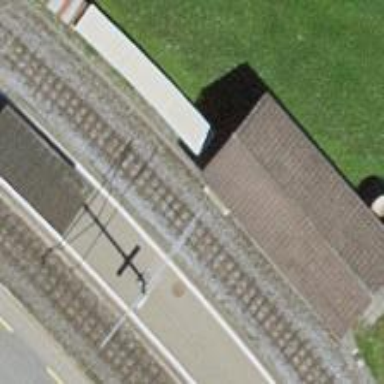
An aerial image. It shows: Narrow-gauge railway track with one electrified contact line.